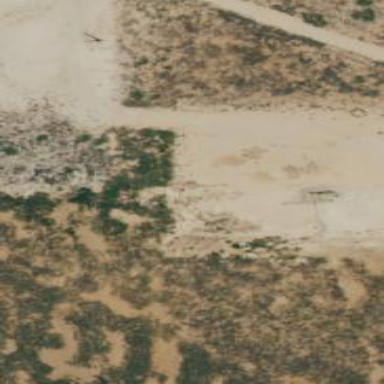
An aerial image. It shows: Wellsite surrounded by sand.